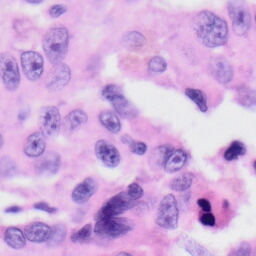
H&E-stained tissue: Skin